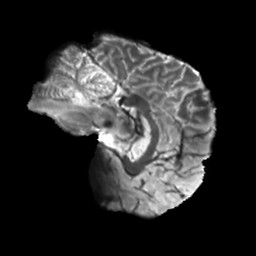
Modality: T2w
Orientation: sagittal
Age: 25
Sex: female
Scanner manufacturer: siemens
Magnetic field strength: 6.98 T
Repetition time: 7.776 s
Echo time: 0.076 s